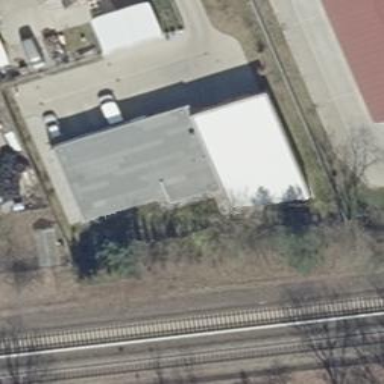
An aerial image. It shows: Commercial building that serves as ambulance station.